Interaction volume radius: 10 \u00c5
Interaction volume height: 15 \u00c5
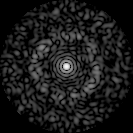
Disorder parameter: 0.8408